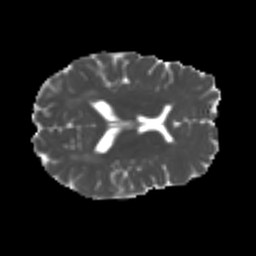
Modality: MD
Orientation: axial
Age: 23
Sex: female
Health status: ill
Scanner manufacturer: siemens
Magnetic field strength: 3 T
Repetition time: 6.5 s
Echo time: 0.062 s